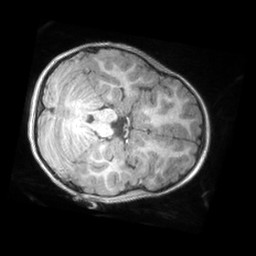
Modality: T1w
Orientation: axial
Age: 4
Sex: female
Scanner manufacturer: siemens
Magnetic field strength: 3 T
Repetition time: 2.53 s
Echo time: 0.00164 s